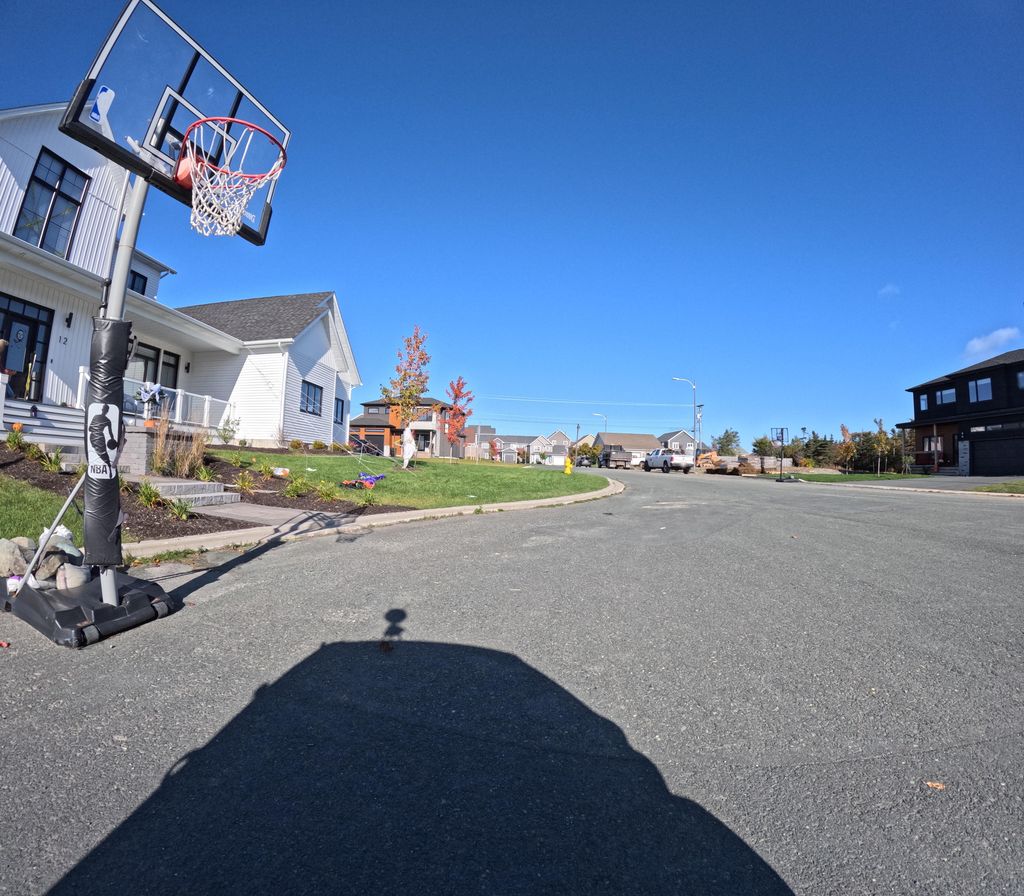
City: st_johns